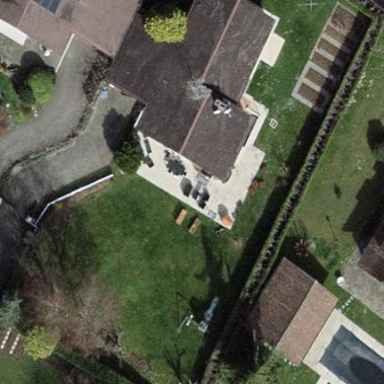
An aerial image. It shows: Garden enclosed by fence.